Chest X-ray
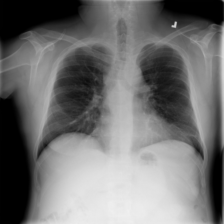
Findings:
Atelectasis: positive
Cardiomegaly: negative
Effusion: negative
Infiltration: positive
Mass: negative
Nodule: negative
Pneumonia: negative
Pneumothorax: negative
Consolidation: negative
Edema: negative
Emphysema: negative
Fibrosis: negative
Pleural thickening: negative
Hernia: negative